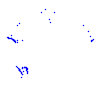
Particle: proton